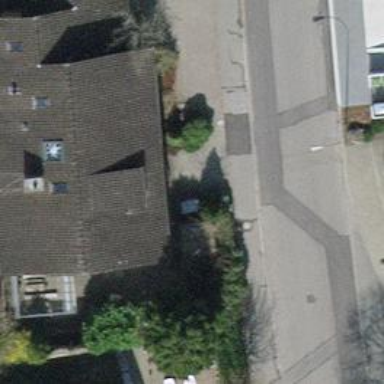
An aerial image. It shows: House used as kindergarten.